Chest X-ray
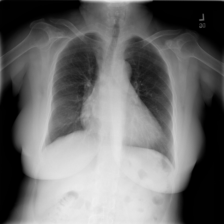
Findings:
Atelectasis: negative
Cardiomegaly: negative
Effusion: negative
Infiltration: negative
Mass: negative
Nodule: negative
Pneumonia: negative
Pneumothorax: negative
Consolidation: negative
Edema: negative
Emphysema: negative
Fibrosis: negative
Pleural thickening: negative
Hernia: negative